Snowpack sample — Rabbit Ears Pass, Jackson County, Colorado, USA (12/17/25, 1:08 PM MST)
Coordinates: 40.387, -106.625
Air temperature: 34 °F
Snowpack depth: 46 cm
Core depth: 10 cm
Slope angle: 6°, slope face: 165°
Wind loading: medium
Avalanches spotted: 0
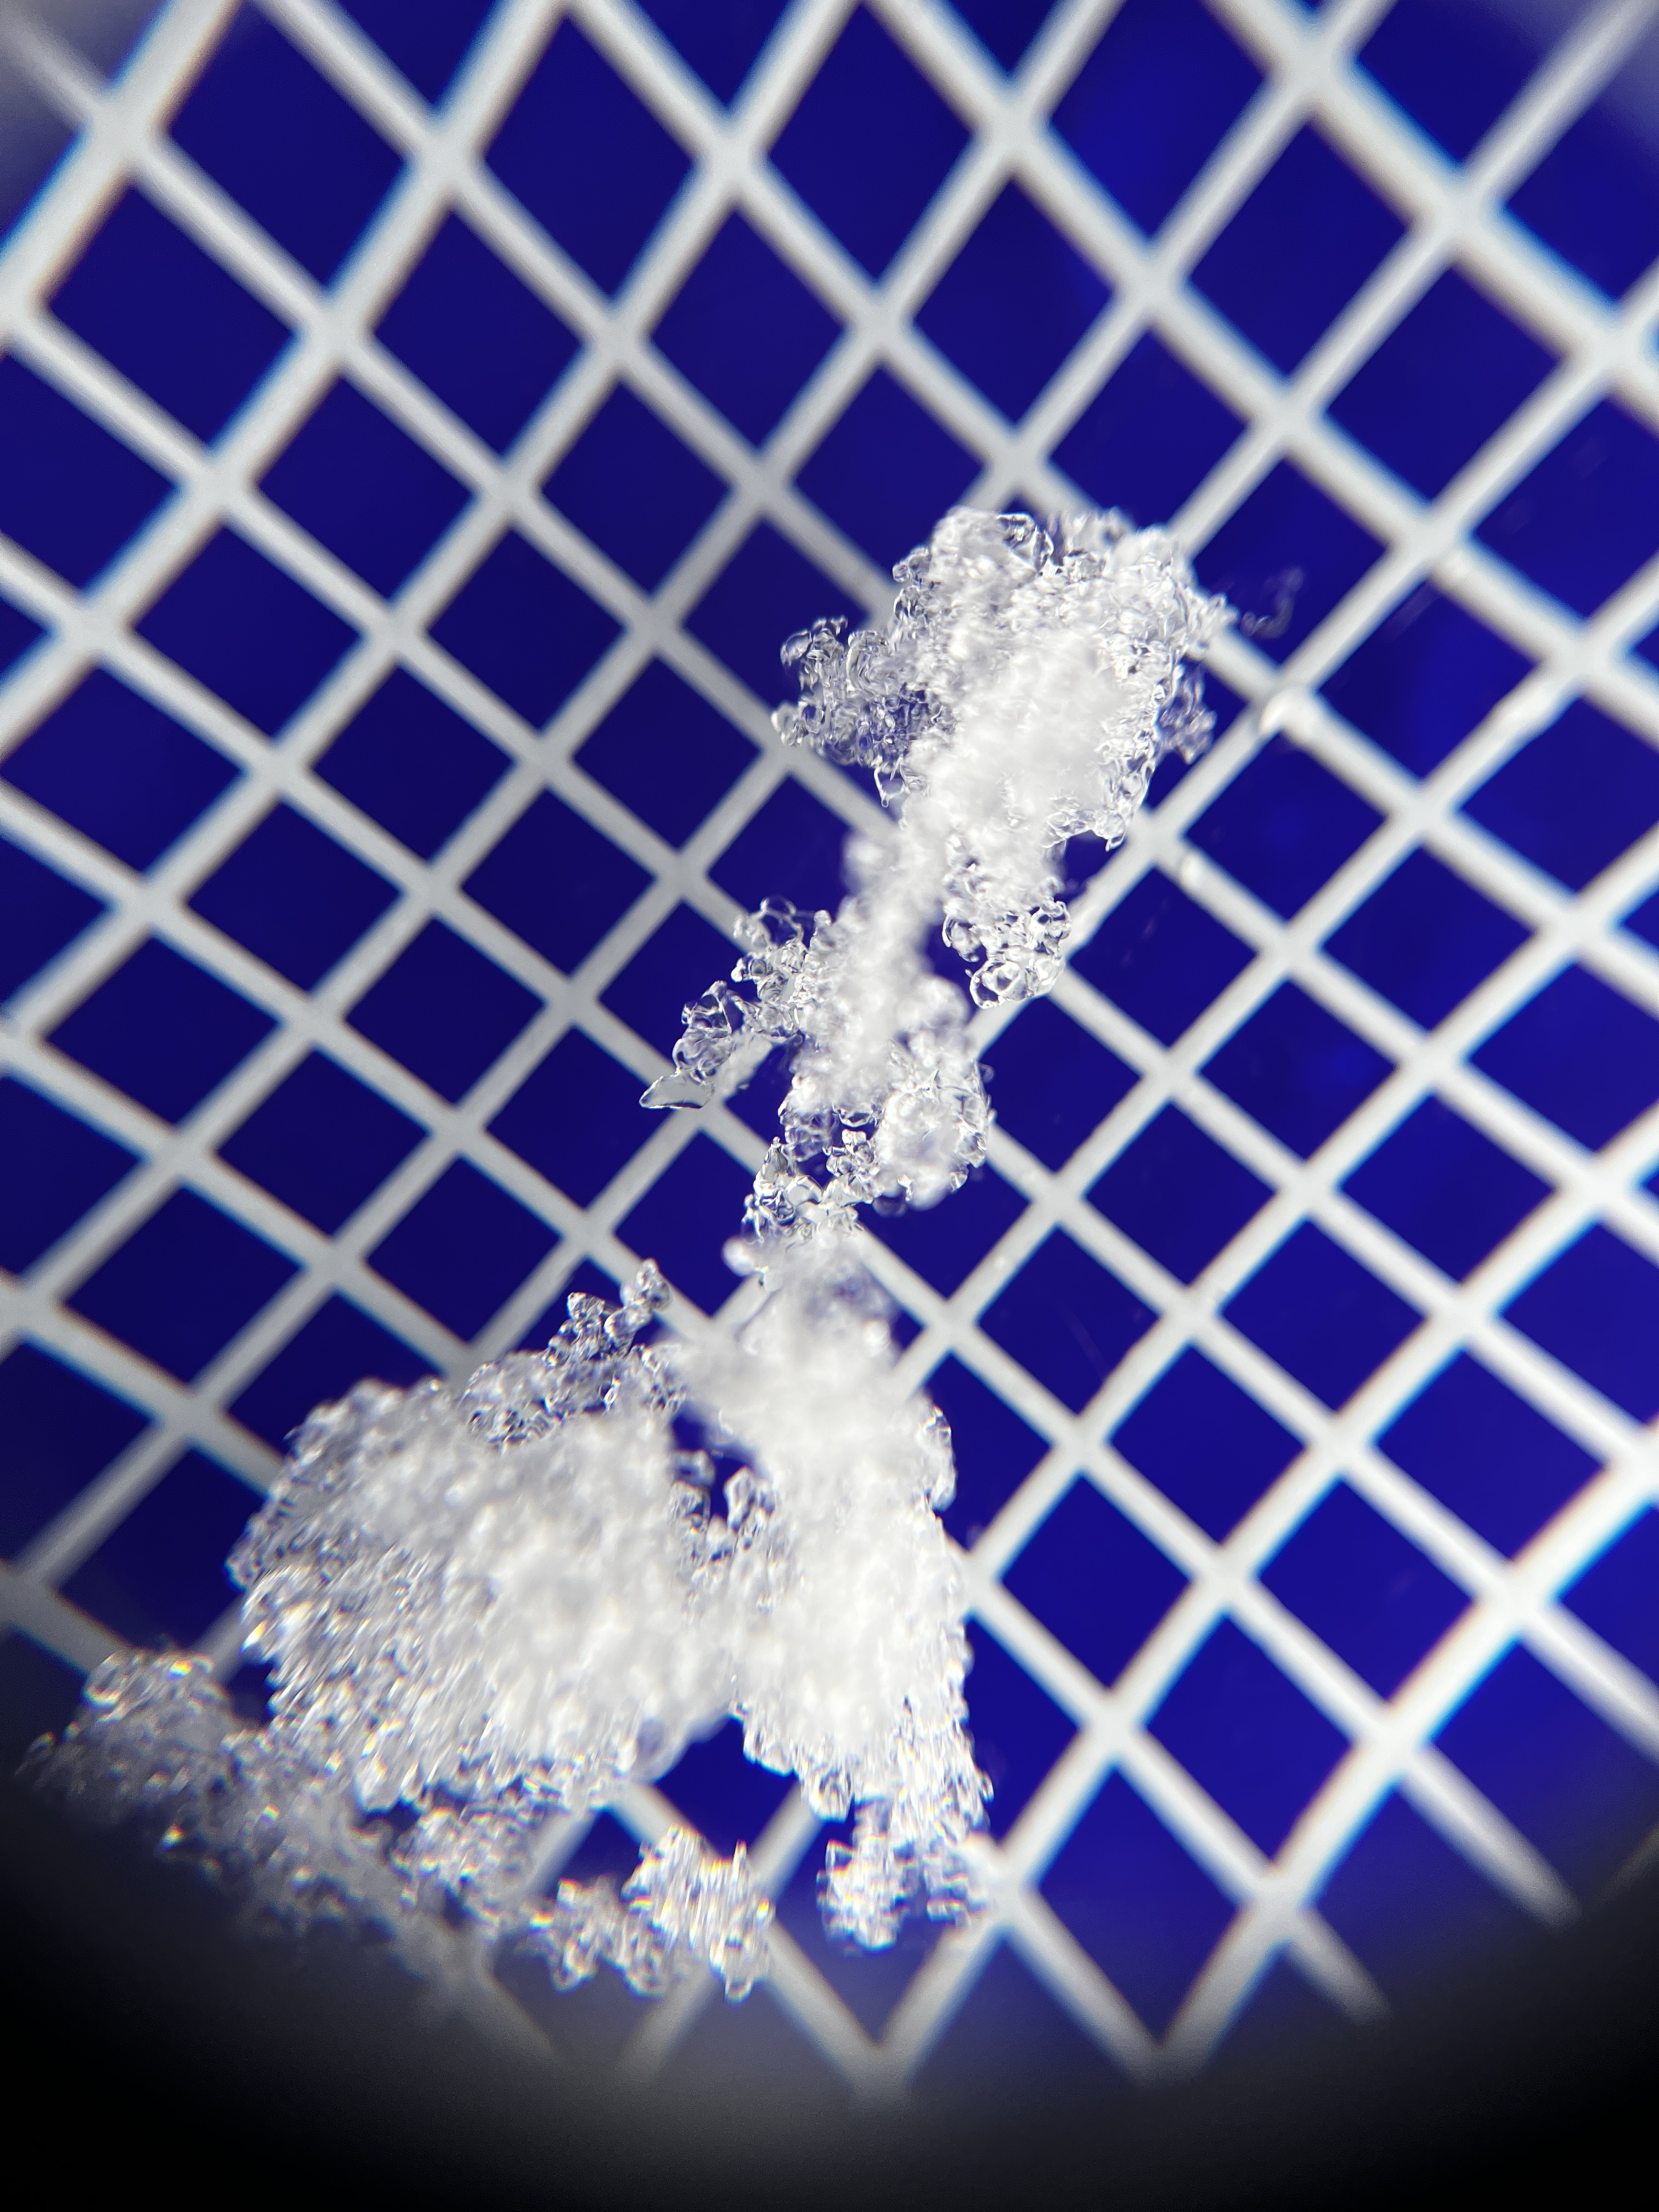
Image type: magnified_profile
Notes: No avalanches spotted nearby, although collected in a meadowy area with minimal risk on this face of the pass.